Interaction volume radius: 10 \u00c5
Interaction volume height: 20 \u00c5
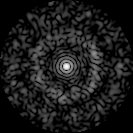
Disorder parameter: 0.823